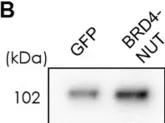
Metabolic and epigenetic reprogramming in NUT-overexpressing cell culture model. B: Immunoblot detection of glycolytic enzymes (HK2) in BRD4-NUT overexpressing cells versus control cells with GFP plasmid. Glyceraldehyde-3-phosphate dehydrogenase (GAPDH), loading control.
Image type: pathology (immunostaining)